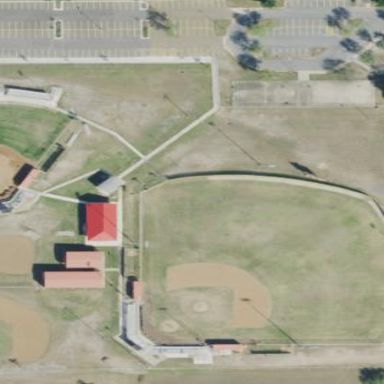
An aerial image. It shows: Baseball pitch for leisure land activities.